Interaction volume radius: 5 \u00c5
Interaction volume height: 10 \u00c5
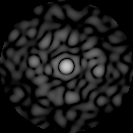
Disorder parameter: 0.8983